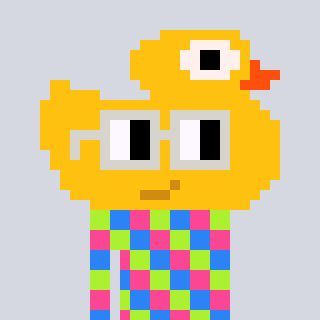
a pixel art character with square light gray glasses, a ducky-shaped head and a darkbrown-colored body on a cool background